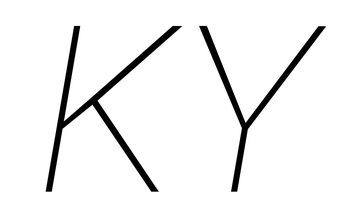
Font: Roboto-Italic_Thin_Italic